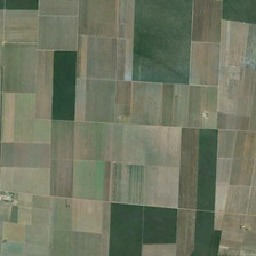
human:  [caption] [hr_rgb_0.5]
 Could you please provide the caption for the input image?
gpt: Green wheat, yellow land interpenetration.

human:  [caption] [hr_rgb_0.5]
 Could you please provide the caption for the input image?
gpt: Green wheat and yellow soil permeate each other.

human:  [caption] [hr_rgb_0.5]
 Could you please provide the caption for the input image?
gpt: Land and working people.

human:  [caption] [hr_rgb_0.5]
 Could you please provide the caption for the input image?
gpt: Green wheat and yellow soil permeate each other.

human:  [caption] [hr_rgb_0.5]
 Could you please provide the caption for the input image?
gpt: Green wheat and yellow soil permeate each other.